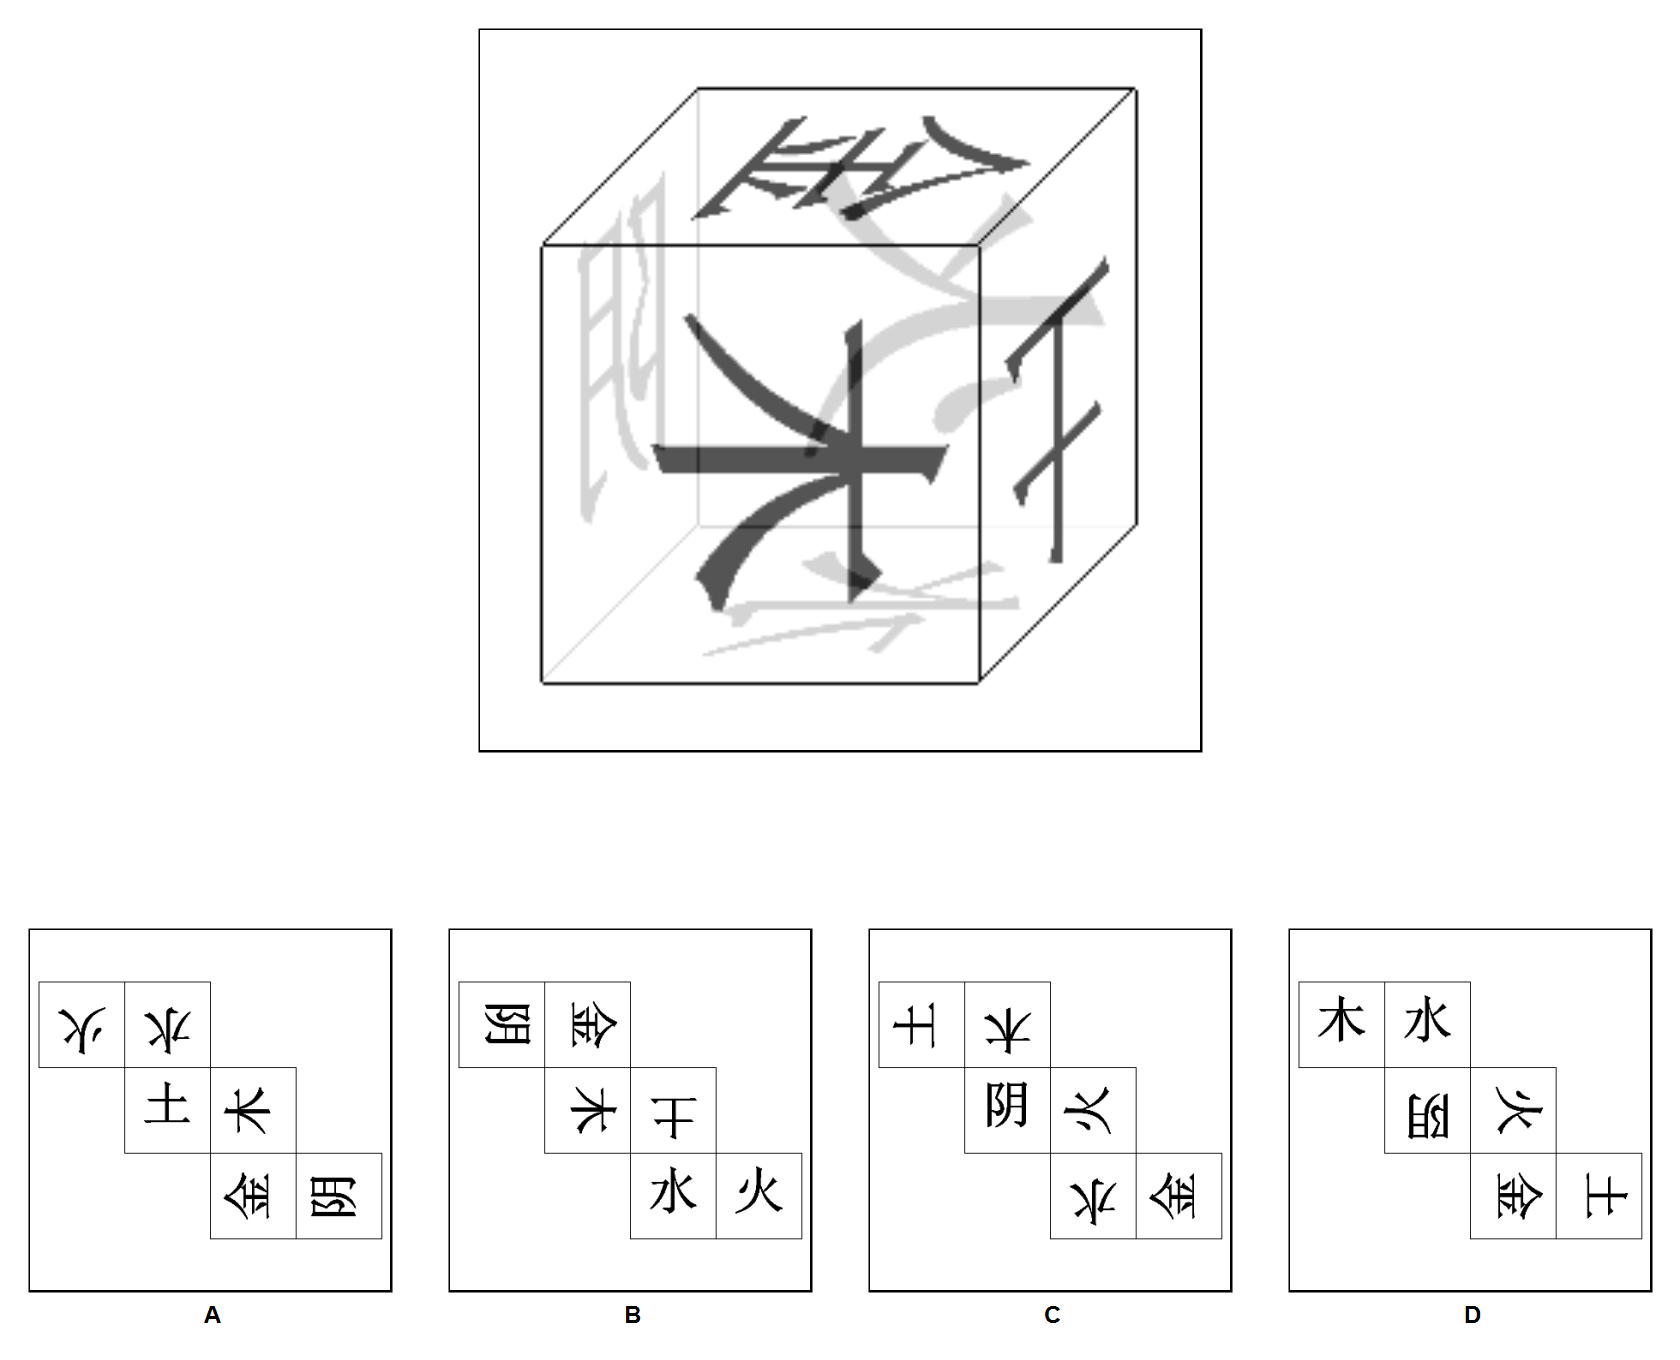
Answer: C